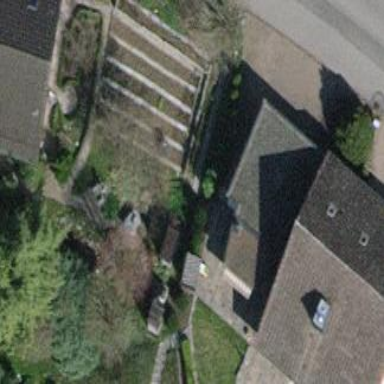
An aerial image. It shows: Detached building.